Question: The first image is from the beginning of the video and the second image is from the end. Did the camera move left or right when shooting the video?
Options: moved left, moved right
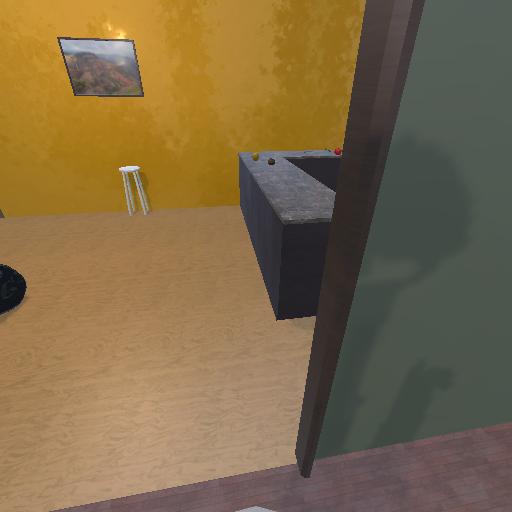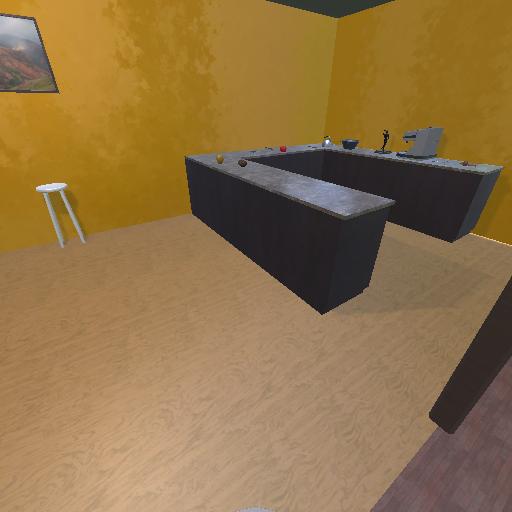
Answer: moved left